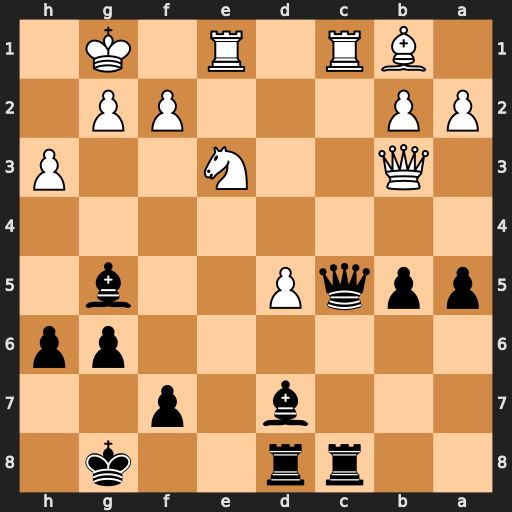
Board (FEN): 2rr2k1/3b1p2/6pp/ppqP2b1/8/1Q2N2P/PP3PP1/1BR1R1K1
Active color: b
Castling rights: -
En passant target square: -
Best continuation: Qxc1 Rxc1 Rxc1+